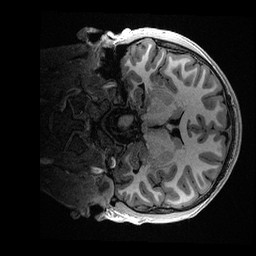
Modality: T1w
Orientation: coronal
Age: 20
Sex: male
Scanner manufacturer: ge
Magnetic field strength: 3 T
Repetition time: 0.006952 s
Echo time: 0.00292 s